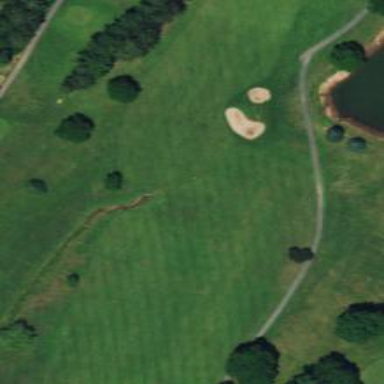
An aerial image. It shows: View of golf hole.